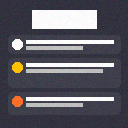
Screen state: on